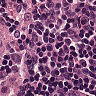
Metastatic tissue present: no